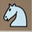
Piece: wN